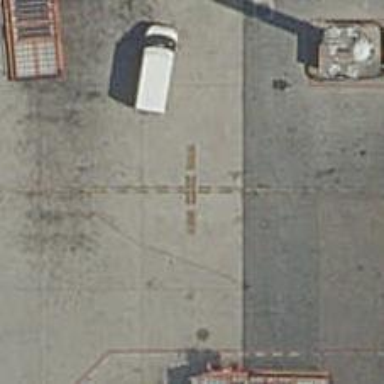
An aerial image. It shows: Airport parking position.